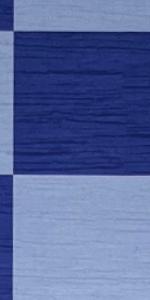
Label: Empty